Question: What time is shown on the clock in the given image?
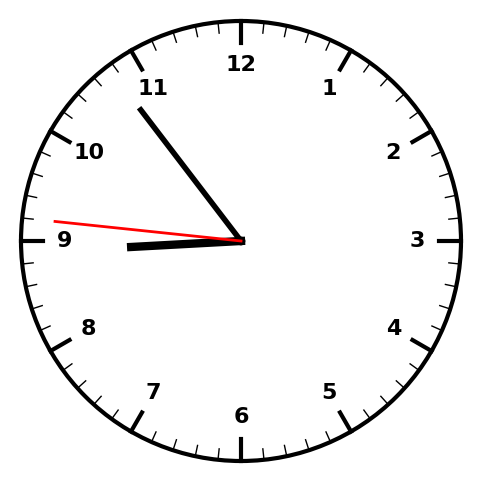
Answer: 08:53:46